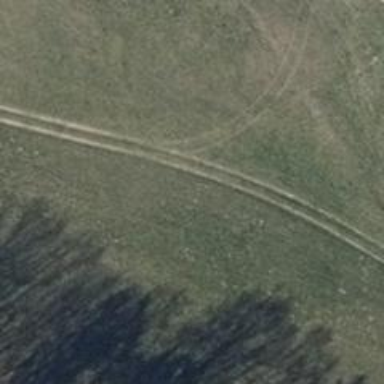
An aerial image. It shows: Track with very rough surface.